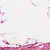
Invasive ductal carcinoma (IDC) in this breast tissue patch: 0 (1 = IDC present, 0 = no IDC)